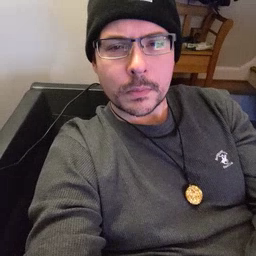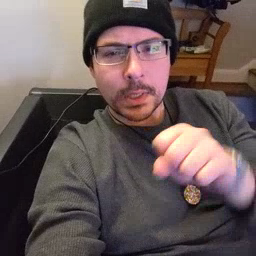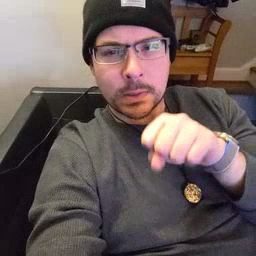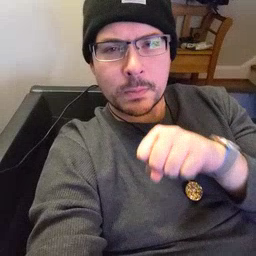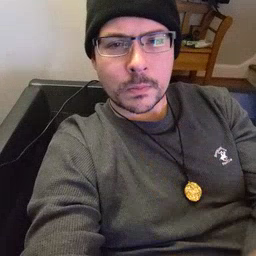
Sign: yes